Question: I recently inherited a Jenkins-driven Java project where the primary developer just upped and quit. He had deployed the Jenkins WAR to a Tomcat instance on a virtual server, and that is what was considered to be the "build server".
This build server had a slave configured for building and deploying to 'myserver.example.com', another virtual server. Over the weekend, the systems staff retired the physical server that the 'myserver.example.com' virtual lived on, producing the following exception for any Jenkins job configured to deploy to that slave:

When I click on the "" link I see the following console output:
'''
[03/18/13 08:13:31] [SSH] Opening SSH connection to myserver.example.com:22.
java.io.IOException: There was a problem while connecting to myserver.example.com:22
at com.trilead.ssh2.Connection.connect(Connection.java:755)
at com.trilead.ssh2.Connection.connect(Connection.java:546)
at hudson.plugins.sshslaves.SSHLauncher.openConnection(SSHLauncher.java:650)
at hudson.plugins.sshslaves.SSHLauncher.launch(SSHLauncher.java:283)
at hudson.slaves.SlaveComputer$1.call(SlaveComputer.java:200)
at java.util.concurrent.FutureTask$Sync.innerRun(FutureTask.java:303)
at java.util.concurrent.FutureTask.run(FutureTask.java:138)
at java.util.concurrent.ThreadPoolExecutor$Worker.runTask(ThreadPoolExecutor.java:886)
at java.util.concurrent.ThreadPoolExecutor$Worker.run(ThreadPoolExecutor.java:908)
at java.lang.Thread.run(Thread.java:662)
Caused by: java.net.NoRouteToHostException: No route to host
at java.net.PlainSocketImpl.socketConnect(Native Method)
at java.net.PlainSocketImpl.doConnect(PlainSocketImpl.java:351)
at java.net.PlainSocketImpl.connectToAddress(PlainSocketImpl.java:213)
at java.net.PlainSocketImpl.connect(PlainSocketImpl.java:200)
at java.net.SocksSocketImpl.connect(SocksSocketImpl.java:366)
at java.net.Socket.connect(Socket.java:529)
at com.trilead.ssh2.transport.TransportManager.establishConnection(TransportManager.java:342)
at com.trilead.ssh2.transport.TransportManager.initialize(TransportManager.java:450)
at com.trilead.ssh2.Connection.connect(Connection.java:699)
... 9 more
[03/18/13 08:13:34] [SSH] Connection closed.
'''
This makes sense, since the slave (the 'myserver.example.com' virtual) is offline. However, having no real previous experience with Jenkins, I'm not sure of what the proper steps are for configuring the Jenkins master to build/deploy these jobs to a new slave, and how to set up the new slave. For instance, do I need to install anything on the new slave, or do any kind of setup/config? Thanks in advance!
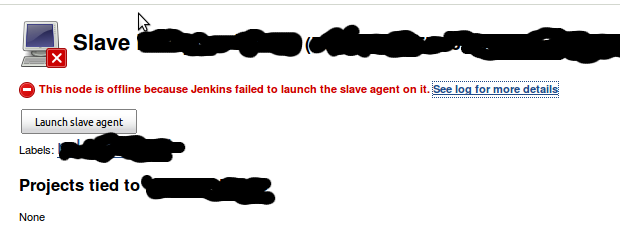
Answer: Adding a slave in Jenkins is pretty simple. Basically, if you are using a unix slave, you need SSH access to the machine. You also need to have the installed. Once you have that, go to the option on your and choose .
The steps are then:
1. Click New Node
2. Select Dumb Slave and give it a name (symbolic, doesn't need to be the domain name, that comes later)
3. Click OK and proceed to the configuration page
4. Fill in the # of executors with the number of simultaneous processes you want to run on that node (usually not more than the number of allocated CPU cores)
5. Fill in the Remote FS Root with the full path to where you want Jenkins to store its working files
6. Optionally add Labels if you are using those in your system (not necessary in many cases, but your Projects may require nodes have certain labels to be in the pool of executors for specific jobs)
7. Select Launch slave agents on Unix machines via SSH under Launch Method (if not already selected)
8. Put the fully-qualified domain name in the Host field which appears under the Launch Method line
There are some assumptions about the tools that are installed on the slave. If you have specialized tools, you may need to install them separately (or look at plugins that handle moving tools over immediately prior to execution). However, if your nodes are built off of a template which has all of your build tools on them (java, ant, etc in your case probably), then this will be all you need to do to get things going.